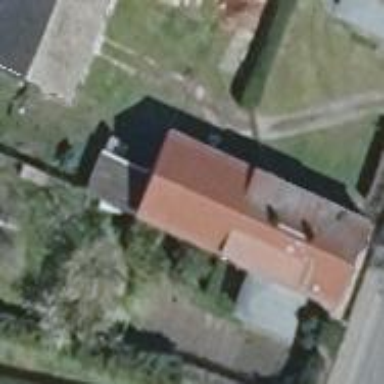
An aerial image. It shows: Flat-roofed building with grey roof.